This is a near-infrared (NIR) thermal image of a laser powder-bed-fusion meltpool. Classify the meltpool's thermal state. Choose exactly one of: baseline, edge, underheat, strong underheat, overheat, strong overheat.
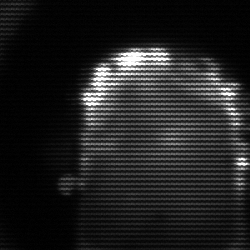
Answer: baseline